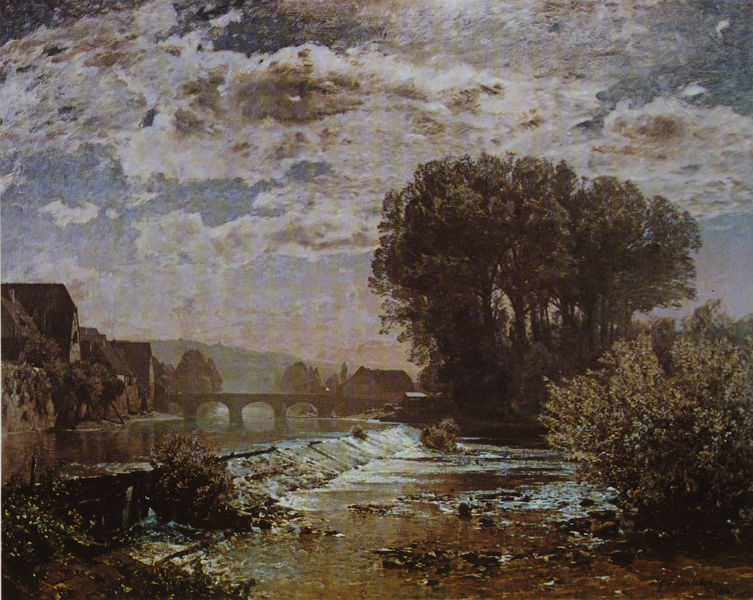
Titel: Mondnacht am Enzwehr bei Besigheim
Künstler: Gustav Schönleber
Standort: Karlsruhe
Institution: Staatliche Kunsthalle
Schlagwörter: baum, berg, blau, blätter, dunkel, gemälde, himmel, meer, schatten, wasser, weiß, wolken, bäume, fluss, grün, impressionismus, landschaft, see, stadt, teich, ufer, abend, braun, grau, hell, licht, nacht, schwarz, dach, gebäude, haus, wolke, zaun, malerei, stein, steine, spiegel, öl, bach, dämmerung, erde, ferne, horizont, häuser, hügel, natur, spiegelung, strauch, brücke, busch, büsche, flach, gebüsch, kirche, rauch, sonne, sträucher, land, wald, wasserfall, sommer, bogen, ort, berge, farben, gebirge, dorf, dächer, mauer, dunst, farbe, nebel, herbst, damm, kai, rauschen, stromschnellen, wehr, constable, flut, sturm, stämme, unwetter, glanz, stimmung, stufe, tiefe, glitzern, ortschaft, regen, bögen, mond, ruine, himmle, steinbrücke, übergang, findlinge, kiesel, baumgruppe, waldkante, fall, atmosphäre, breit, fließen, findling, reflektieren, flüsse, schleuse, brück, weiler, furt, firmament, bachbett, flusß, gebusch, mag net, sonna, staustufe, häiser, impressionit